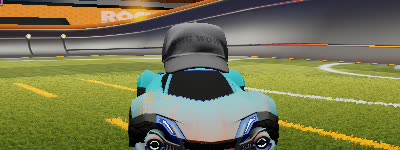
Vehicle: werewolf